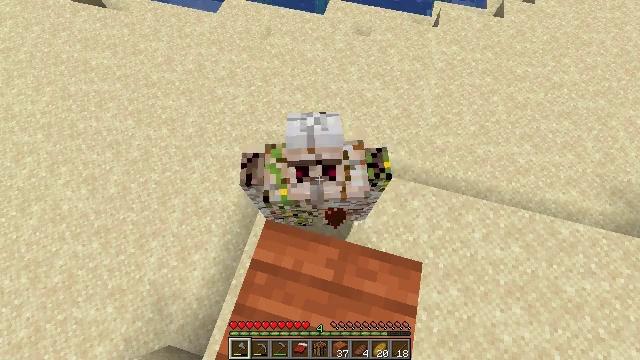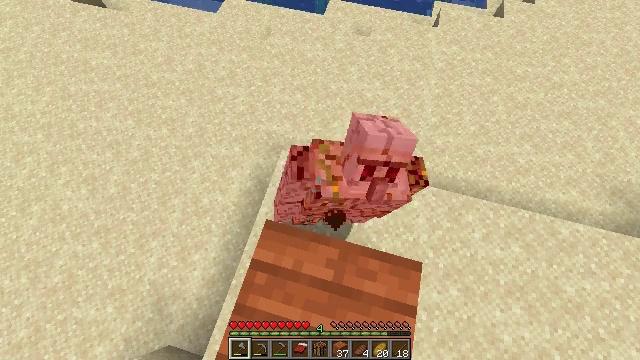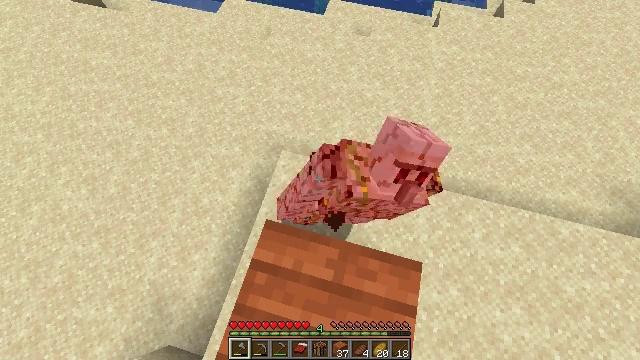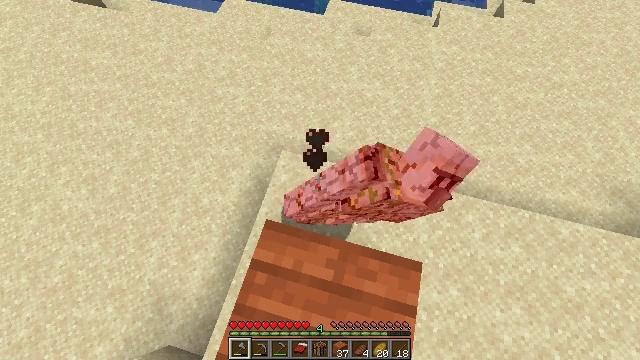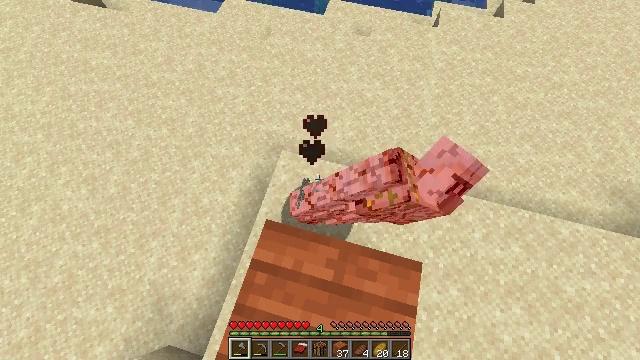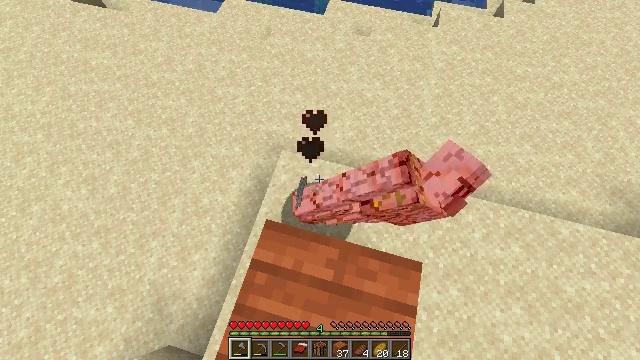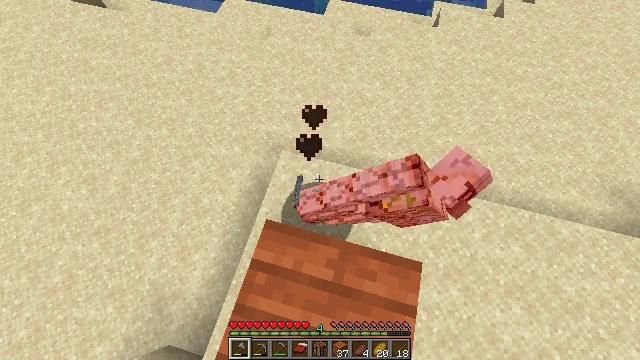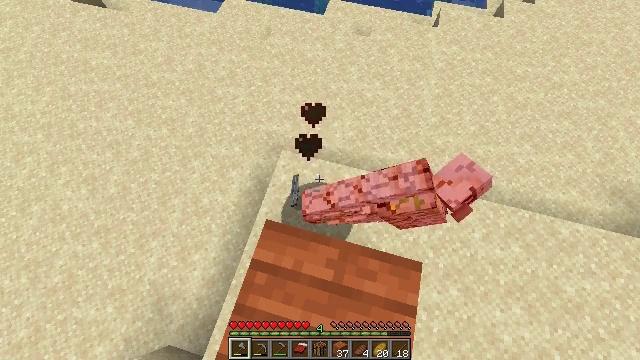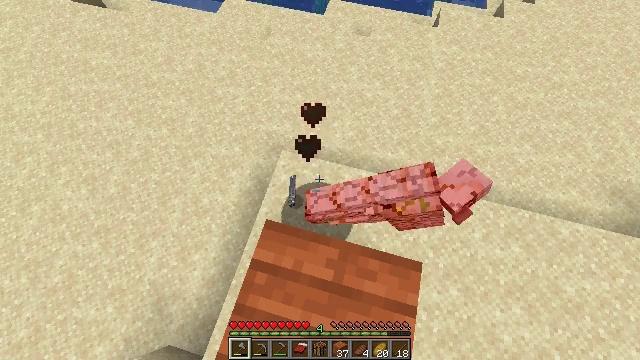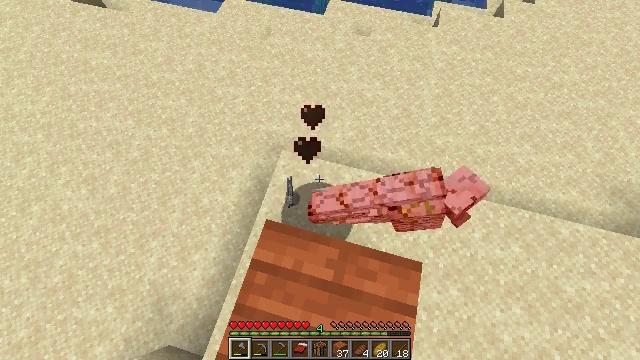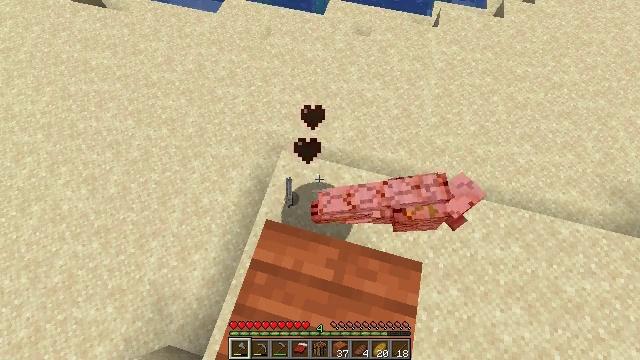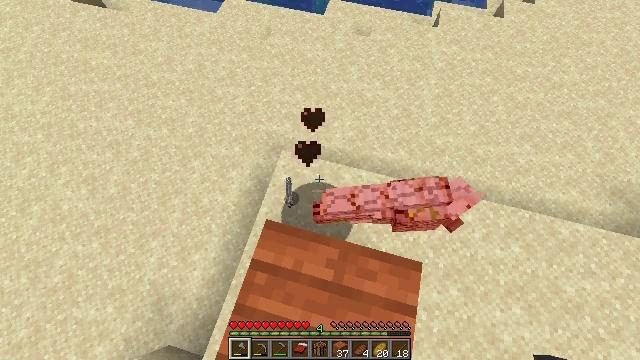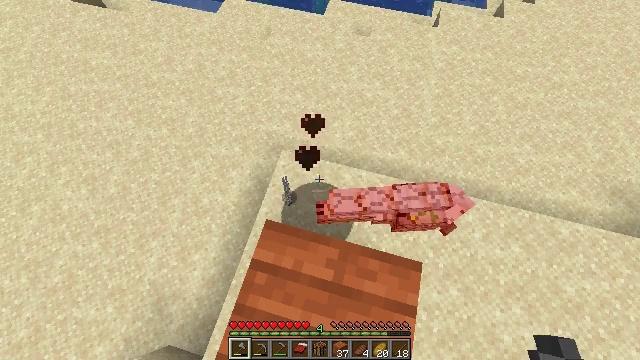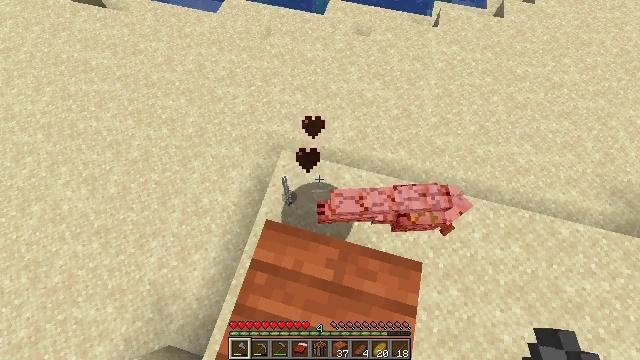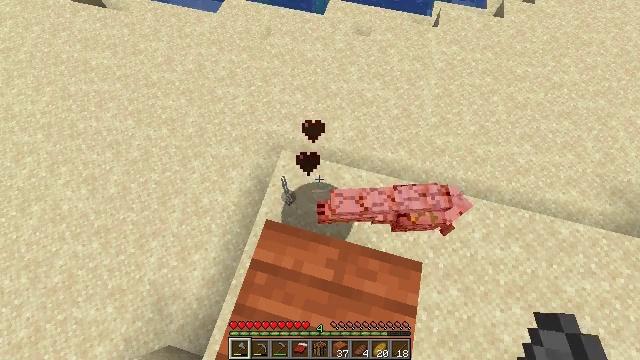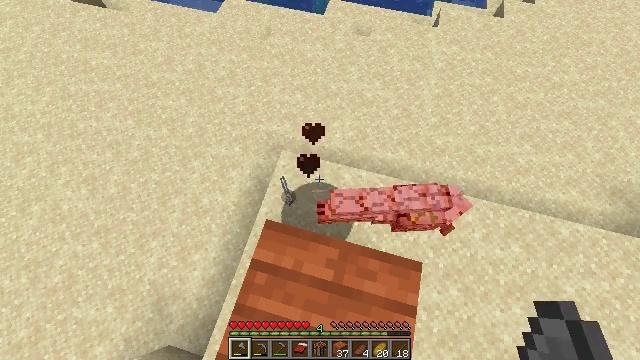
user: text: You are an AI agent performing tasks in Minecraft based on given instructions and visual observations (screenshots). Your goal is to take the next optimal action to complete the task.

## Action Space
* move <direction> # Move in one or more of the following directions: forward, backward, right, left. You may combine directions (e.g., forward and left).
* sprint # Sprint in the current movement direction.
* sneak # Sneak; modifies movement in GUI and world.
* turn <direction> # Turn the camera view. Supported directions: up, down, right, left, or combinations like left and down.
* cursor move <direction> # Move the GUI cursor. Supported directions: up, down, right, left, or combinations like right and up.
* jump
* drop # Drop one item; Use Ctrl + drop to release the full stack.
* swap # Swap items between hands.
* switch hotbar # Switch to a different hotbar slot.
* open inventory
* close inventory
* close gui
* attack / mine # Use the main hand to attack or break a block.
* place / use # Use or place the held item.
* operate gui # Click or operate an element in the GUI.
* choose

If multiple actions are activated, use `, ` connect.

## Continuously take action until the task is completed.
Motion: motion action
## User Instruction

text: Break the existing acacia planks.
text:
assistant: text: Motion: no_op
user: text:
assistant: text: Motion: no_op
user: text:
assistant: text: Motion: no_op
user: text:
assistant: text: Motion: no_op
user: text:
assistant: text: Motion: no_op
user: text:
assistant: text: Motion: no_op
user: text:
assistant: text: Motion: no_op
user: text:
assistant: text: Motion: no_op
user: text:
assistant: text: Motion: no_op
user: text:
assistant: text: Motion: no_op
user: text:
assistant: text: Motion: no_op
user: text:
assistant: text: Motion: no_op
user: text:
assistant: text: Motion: no_op
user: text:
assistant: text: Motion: no_op
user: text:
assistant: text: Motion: no_op
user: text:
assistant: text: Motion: no_op
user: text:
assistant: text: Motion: turn right and down
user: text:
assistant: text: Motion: turn right and down
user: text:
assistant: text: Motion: turn down, attack / mine
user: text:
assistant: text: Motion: attack / mine
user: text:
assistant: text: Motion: attack / mine
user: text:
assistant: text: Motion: attack / mine
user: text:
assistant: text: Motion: attack / mine
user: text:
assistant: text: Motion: attack / mine
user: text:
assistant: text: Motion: attack / mine
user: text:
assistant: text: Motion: attack / mine
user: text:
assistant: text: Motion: attack / mine
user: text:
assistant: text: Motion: attack / mine
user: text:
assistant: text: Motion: attack / mine
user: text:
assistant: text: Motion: attack / mine